Question: When viewing the attributes of a NSTableView table in Xcode 5, only Scroll View and View appears, whereas in tutorials online I should be accessing the Table View.
I need to access the items in Table View, such as number of columns, etc.
I have searched the internet but couldn't see a reason why this does not appear.
Do the options to change columns etc appear in a different location than in Xcode 4?
Screenshot:

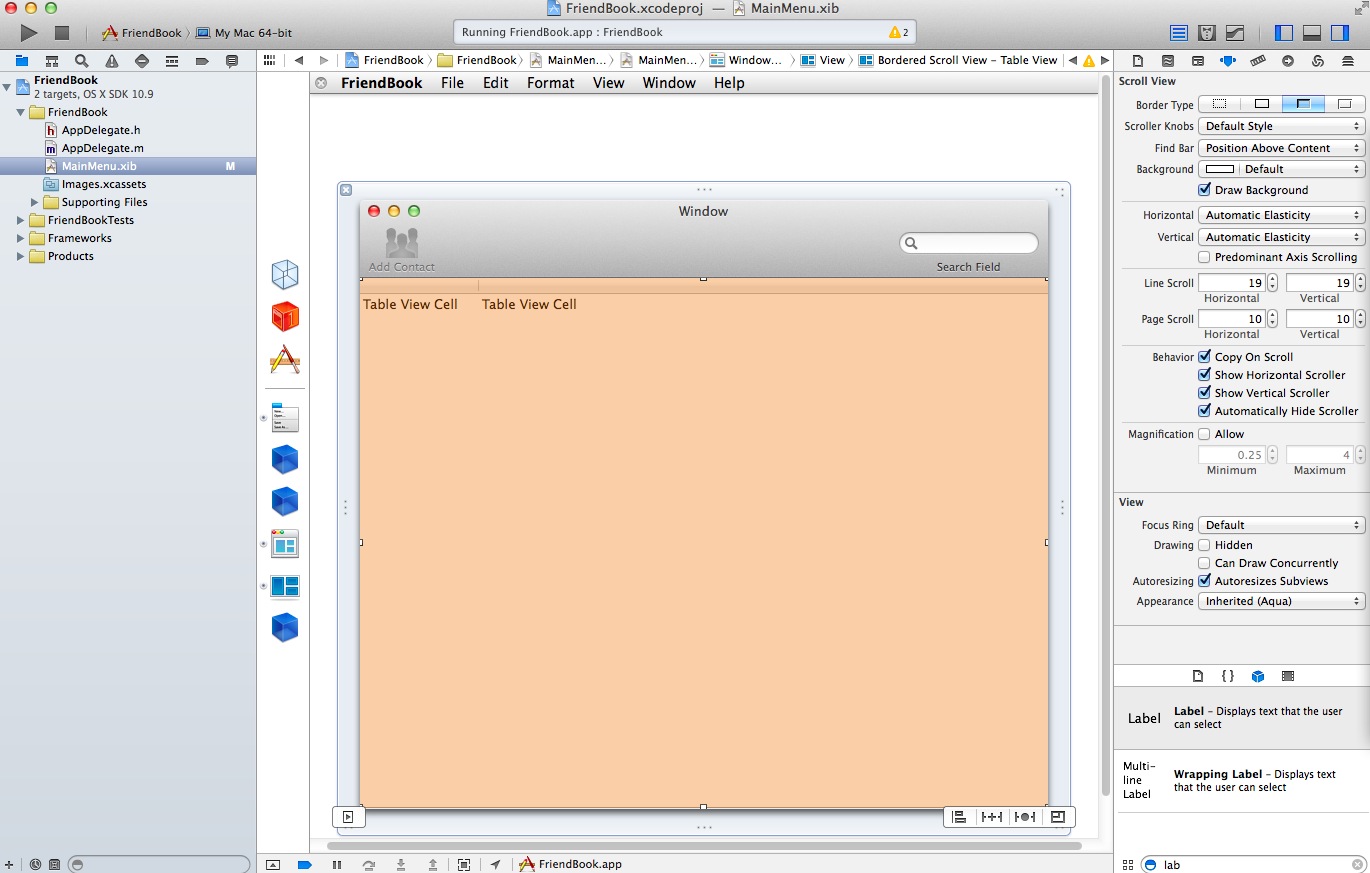
Answer: the tableview is embedded in a scrollview and a clipview which makes it hard to click.
select it by using your sidebar on the left